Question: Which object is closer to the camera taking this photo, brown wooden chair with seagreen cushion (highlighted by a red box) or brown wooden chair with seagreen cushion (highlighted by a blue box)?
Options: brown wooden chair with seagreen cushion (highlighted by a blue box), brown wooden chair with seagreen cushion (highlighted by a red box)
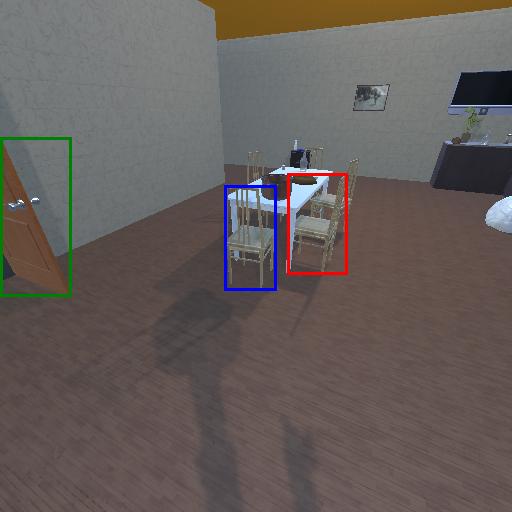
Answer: brown wooden chair with seagreen cushion (highlighted by a blue box)